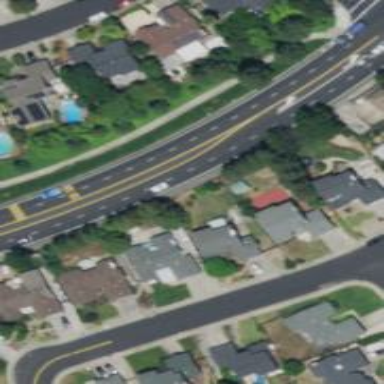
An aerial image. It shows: Secondary road with asphalt surface.